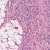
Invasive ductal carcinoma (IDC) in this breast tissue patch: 1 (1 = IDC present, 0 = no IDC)